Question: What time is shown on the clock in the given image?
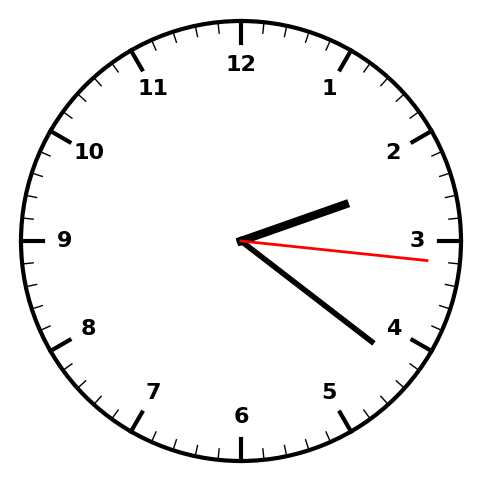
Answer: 02:21:16